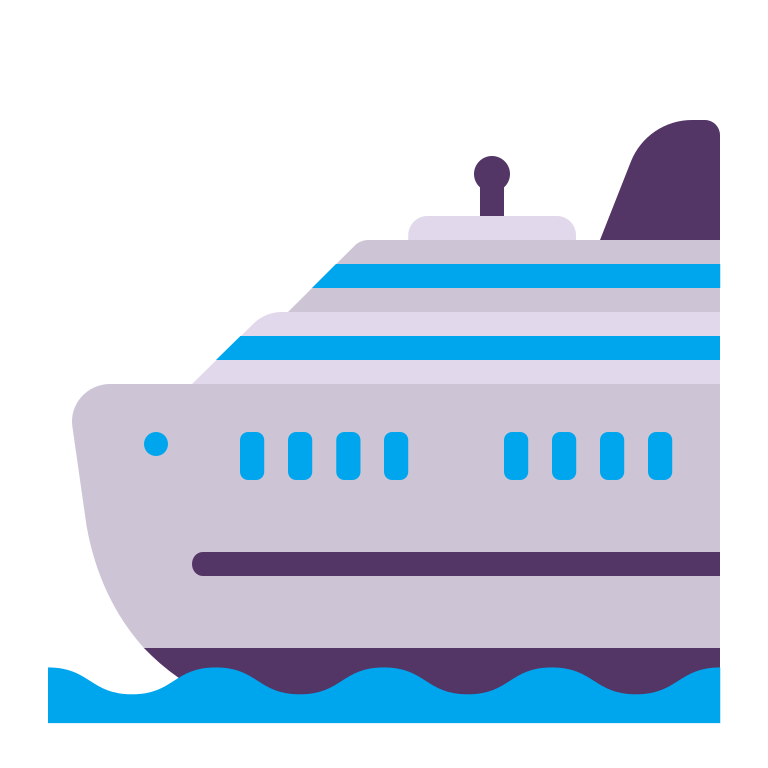
passenger ship flat